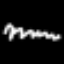
Label: squiggle